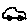
Label: car